Question:
I know that ScrollView can have only one Child but in my case I need to have 2 TableLayout That use the same scroll. I did tried using LayoutView wrap 2 TableLayout inside like below sample... but it show only the view in the first TableLayout
'''
<ScrollView
android:layout_width="match_parent"
android:layout_height="wrap_content">
<LinearLayout
android:layout_width="match_parent"
android:layout_height="wrap_content">
<TableLayout
android:layout_width="match_parent"
android:layout_height="wrap_content">
//...
</TableLayout>
<TableLayout
android:layout_width="match_parent"
android:layout_height="wrap_content">
//...
</TableLayout>
</LinearLayout>
</ScrollView>
'''
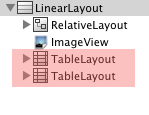
Answer: It looks like you want a vertically scrolling list. Wrapping the two tables should work but LinearLayout defaults to horizontal orientation. So add 'android:orientation="vertical"' to the wrapping LinearLayout